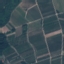
Land use / land cover class: PermanentCrop